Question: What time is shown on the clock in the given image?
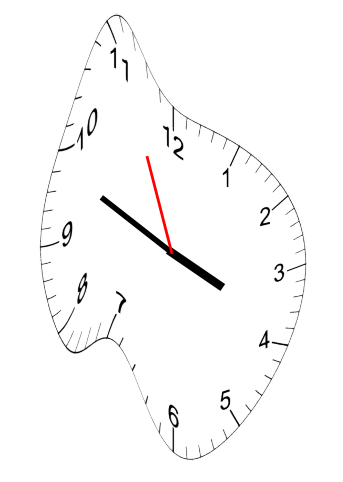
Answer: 03:48:56